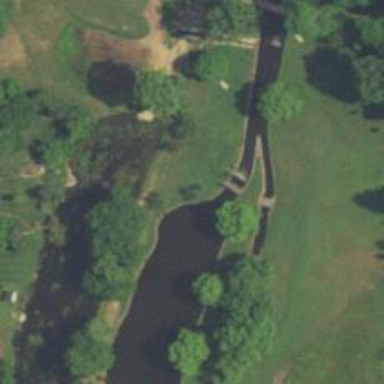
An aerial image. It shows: Disc golf hole.